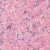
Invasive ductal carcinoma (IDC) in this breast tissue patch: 1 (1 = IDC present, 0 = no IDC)